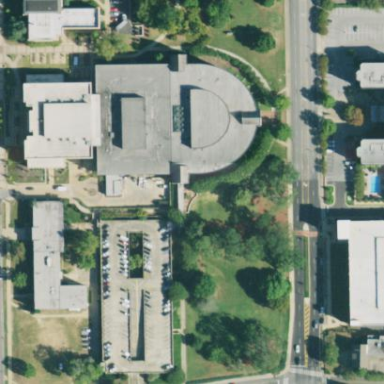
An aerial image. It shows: Building that serves as library.